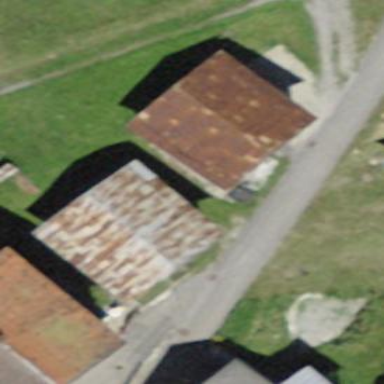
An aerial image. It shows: Shed building.